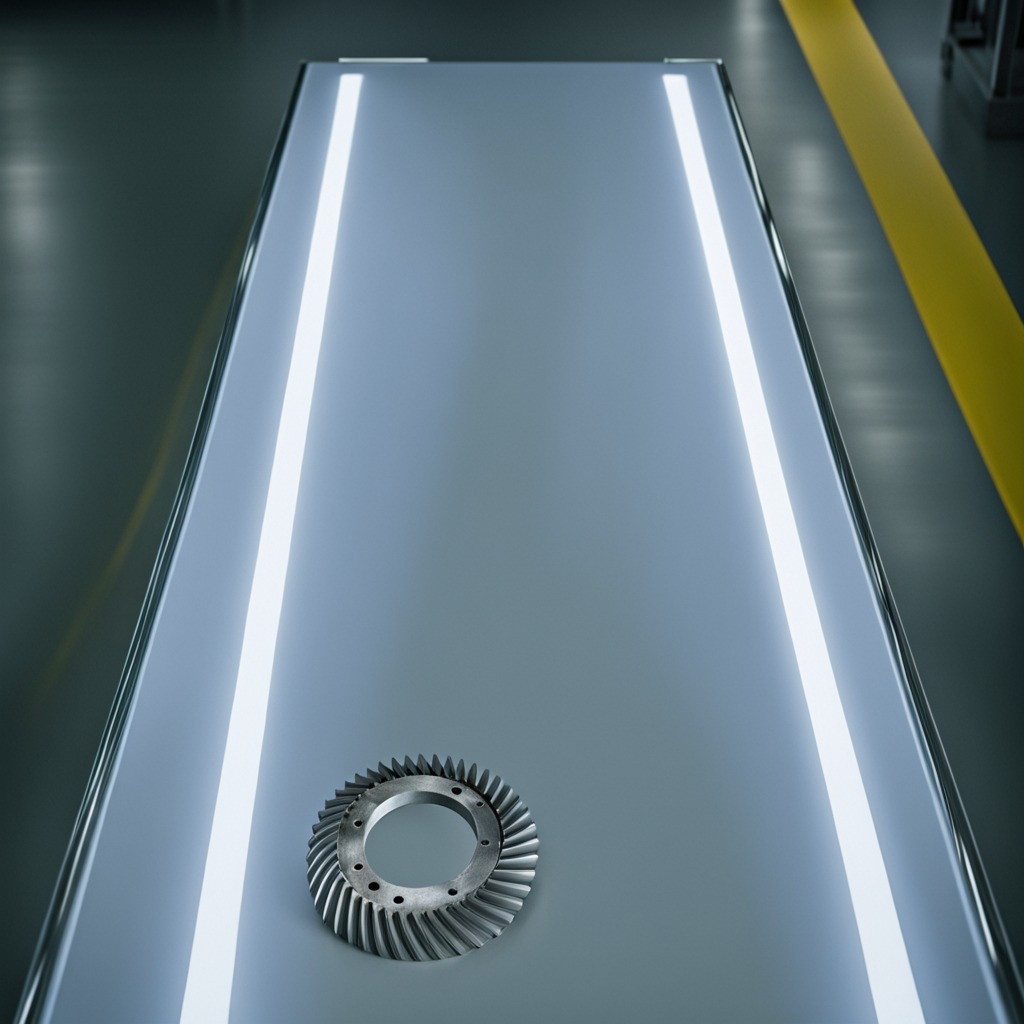
A steel gear with teeth is lying on the table.